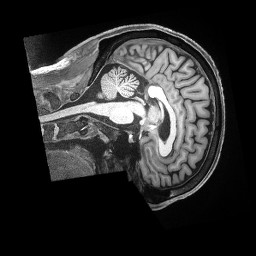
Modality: T1w
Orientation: sagittal
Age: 52
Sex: male
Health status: ill
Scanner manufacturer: siemens
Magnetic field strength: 3 T
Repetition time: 2.5 s
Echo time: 0.00181 s